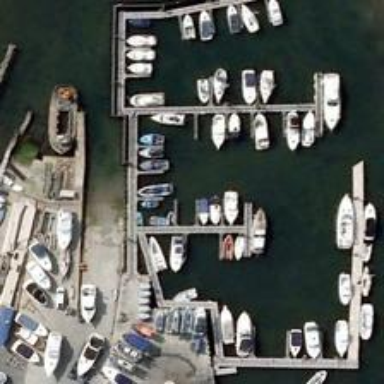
Many boats are in a port near a wharf with some boats .